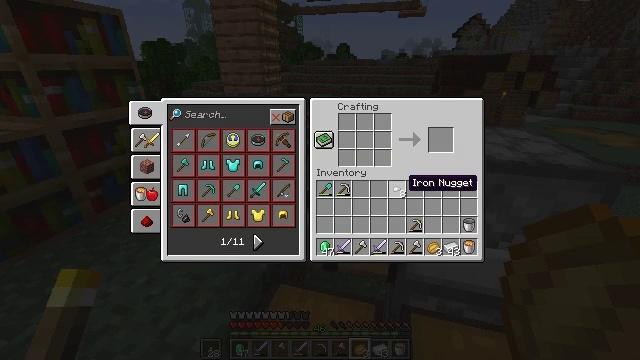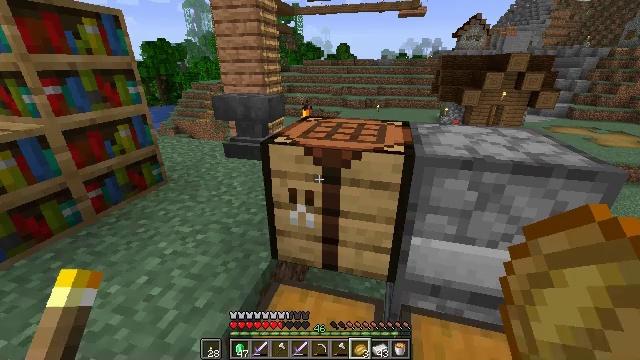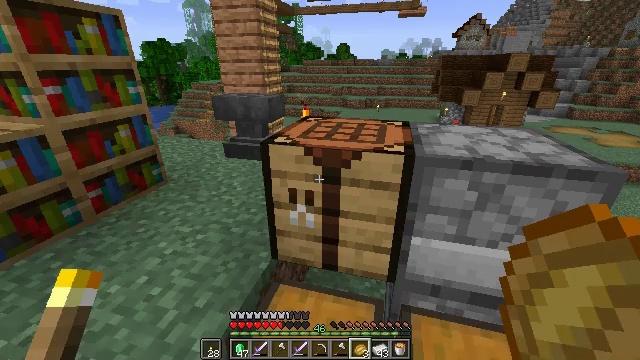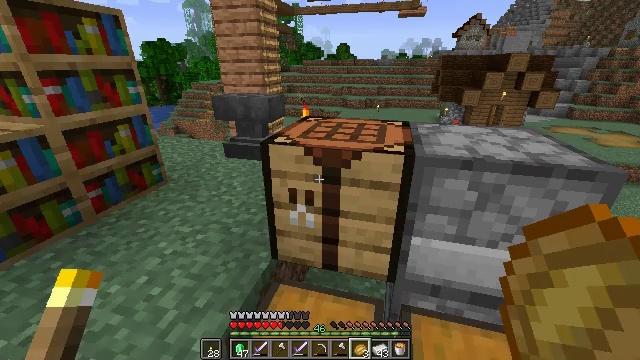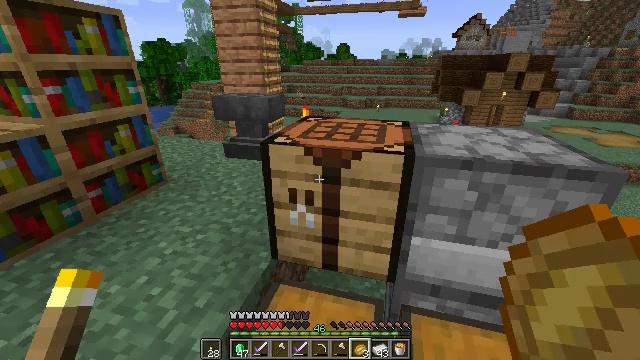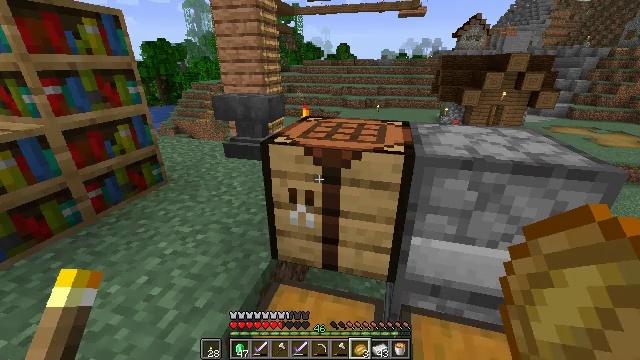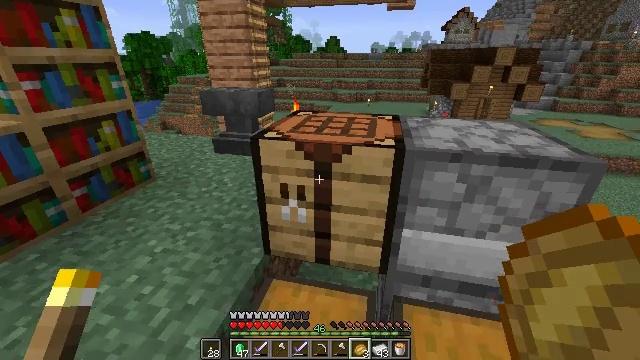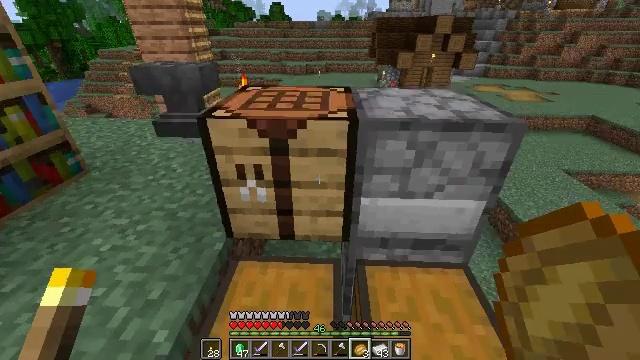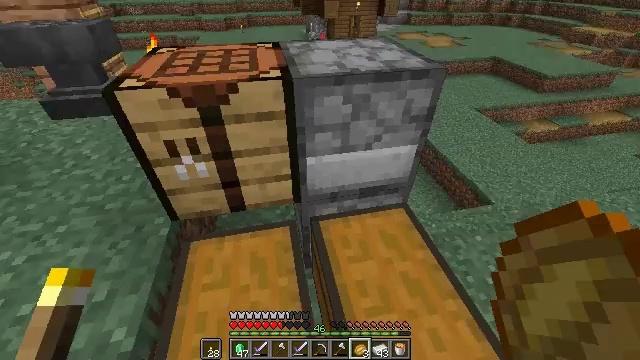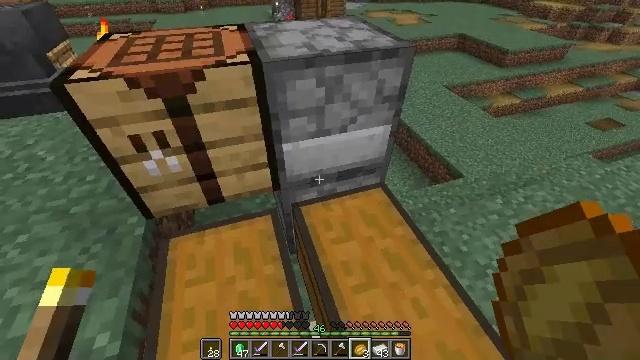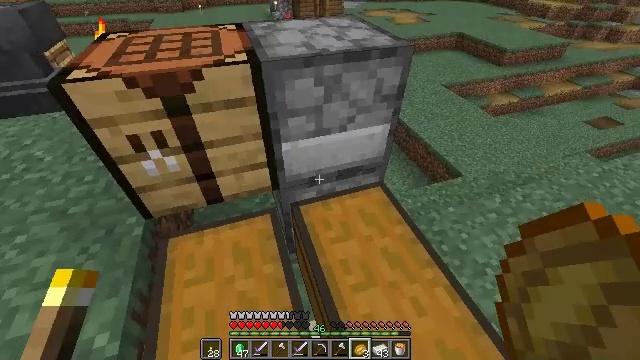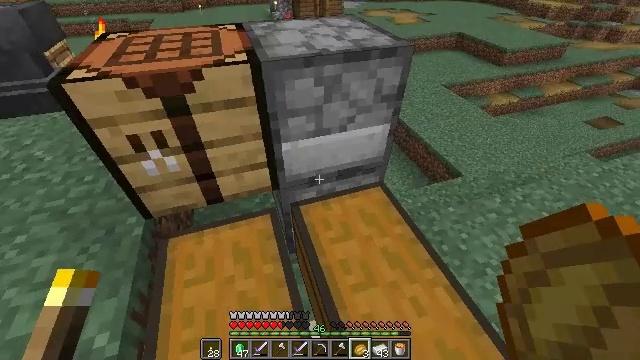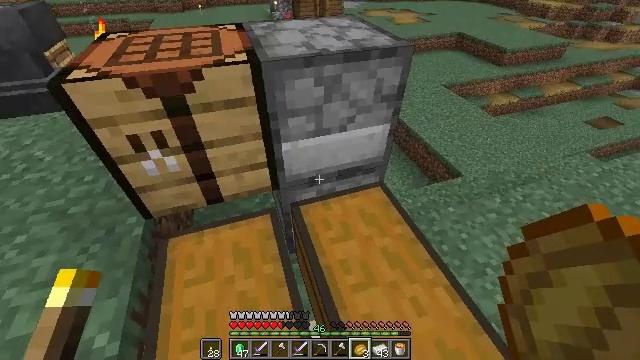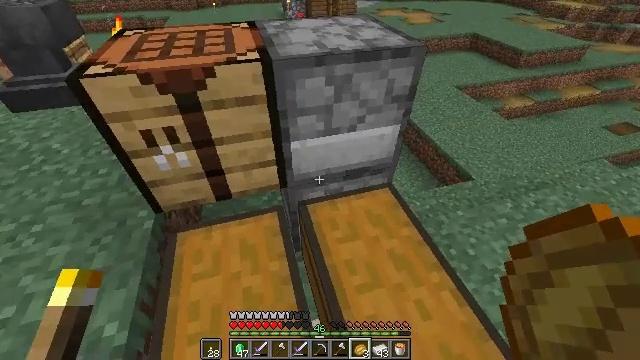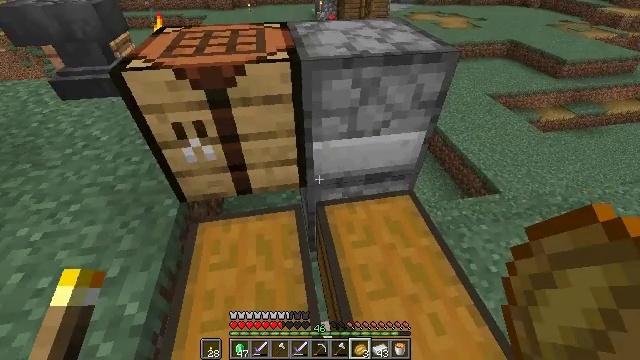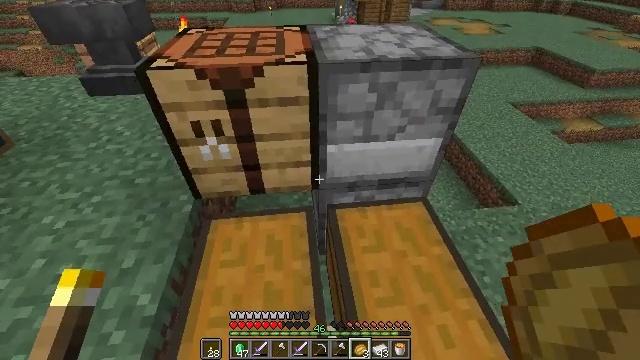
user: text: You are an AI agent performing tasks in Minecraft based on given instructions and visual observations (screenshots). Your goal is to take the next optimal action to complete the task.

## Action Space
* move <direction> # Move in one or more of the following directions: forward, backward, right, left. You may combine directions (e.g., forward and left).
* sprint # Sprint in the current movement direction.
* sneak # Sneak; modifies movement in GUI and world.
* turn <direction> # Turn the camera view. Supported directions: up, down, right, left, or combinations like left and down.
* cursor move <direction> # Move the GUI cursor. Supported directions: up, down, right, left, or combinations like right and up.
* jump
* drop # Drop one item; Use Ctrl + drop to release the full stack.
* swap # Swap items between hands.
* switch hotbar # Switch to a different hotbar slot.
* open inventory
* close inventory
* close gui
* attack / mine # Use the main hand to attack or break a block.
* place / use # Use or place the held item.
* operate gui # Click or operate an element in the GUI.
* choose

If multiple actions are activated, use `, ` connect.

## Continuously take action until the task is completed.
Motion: motion action
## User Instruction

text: Create a chainmail chestplate by using the crafting table.
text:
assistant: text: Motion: no_op
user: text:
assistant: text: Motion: close gui
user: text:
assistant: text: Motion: no_op
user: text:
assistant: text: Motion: no_op
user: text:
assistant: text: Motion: no_op
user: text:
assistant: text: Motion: turn right and down
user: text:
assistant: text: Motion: turn right and down
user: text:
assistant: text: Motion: turn right and down
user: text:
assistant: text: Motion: turn right and down
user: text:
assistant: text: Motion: no_op
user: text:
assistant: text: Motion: no_op
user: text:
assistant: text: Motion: no_op
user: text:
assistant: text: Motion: turn left
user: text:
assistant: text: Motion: turn left
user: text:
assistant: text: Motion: turn left
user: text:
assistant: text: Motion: turn left
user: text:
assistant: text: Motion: turn up
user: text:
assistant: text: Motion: turn left and up
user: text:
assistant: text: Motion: no_op
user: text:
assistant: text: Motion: turn left and up
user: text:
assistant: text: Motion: turn left
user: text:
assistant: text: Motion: turn left
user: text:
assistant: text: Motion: turn left
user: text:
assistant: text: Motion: turn left and up
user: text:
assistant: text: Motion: turn left and up
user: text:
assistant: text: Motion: no_op
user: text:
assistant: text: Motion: no_op
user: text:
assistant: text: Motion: turn right
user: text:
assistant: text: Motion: turn right
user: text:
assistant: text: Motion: turn right